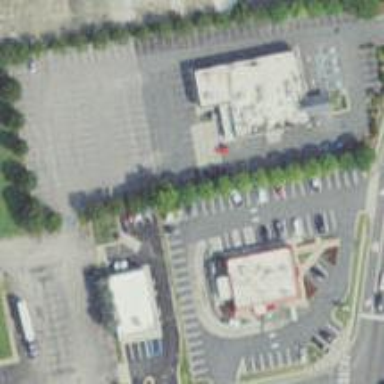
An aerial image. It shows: Retail area.